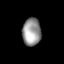
Tissue: lung
Cell type: Epithelial cells
Senescence score: 0.2087
Nuclear area (px): 505
Mean DAPI intensity: 149.469